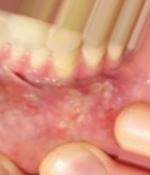
Condition: Mouth Ulcer